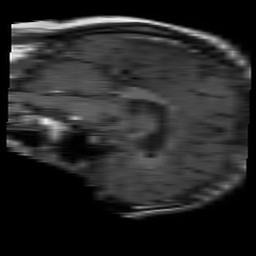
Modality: T1w
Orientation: sagittal
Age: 57
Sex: male
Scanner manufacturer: philips
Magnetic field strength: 1.5 T
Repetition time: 0.375 s
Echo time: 0.011 s